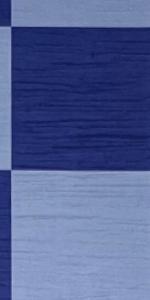
Label: Empty